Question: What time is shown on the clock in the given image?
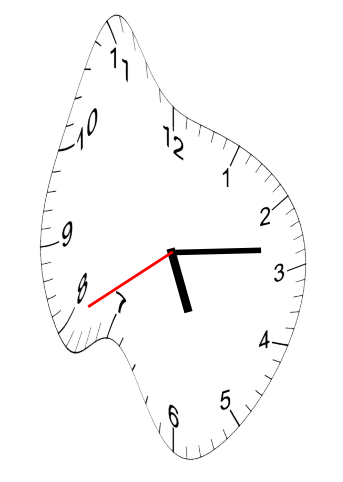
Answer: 05:13:40